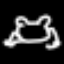
Label: frog